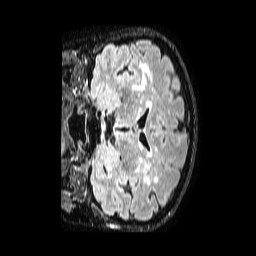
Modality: FLAIR
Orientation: coronal
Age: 64
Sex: female
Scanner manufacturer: philips
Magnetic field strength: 1.5 T
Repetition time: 4.8 s
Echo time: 0.3 s